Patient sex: M
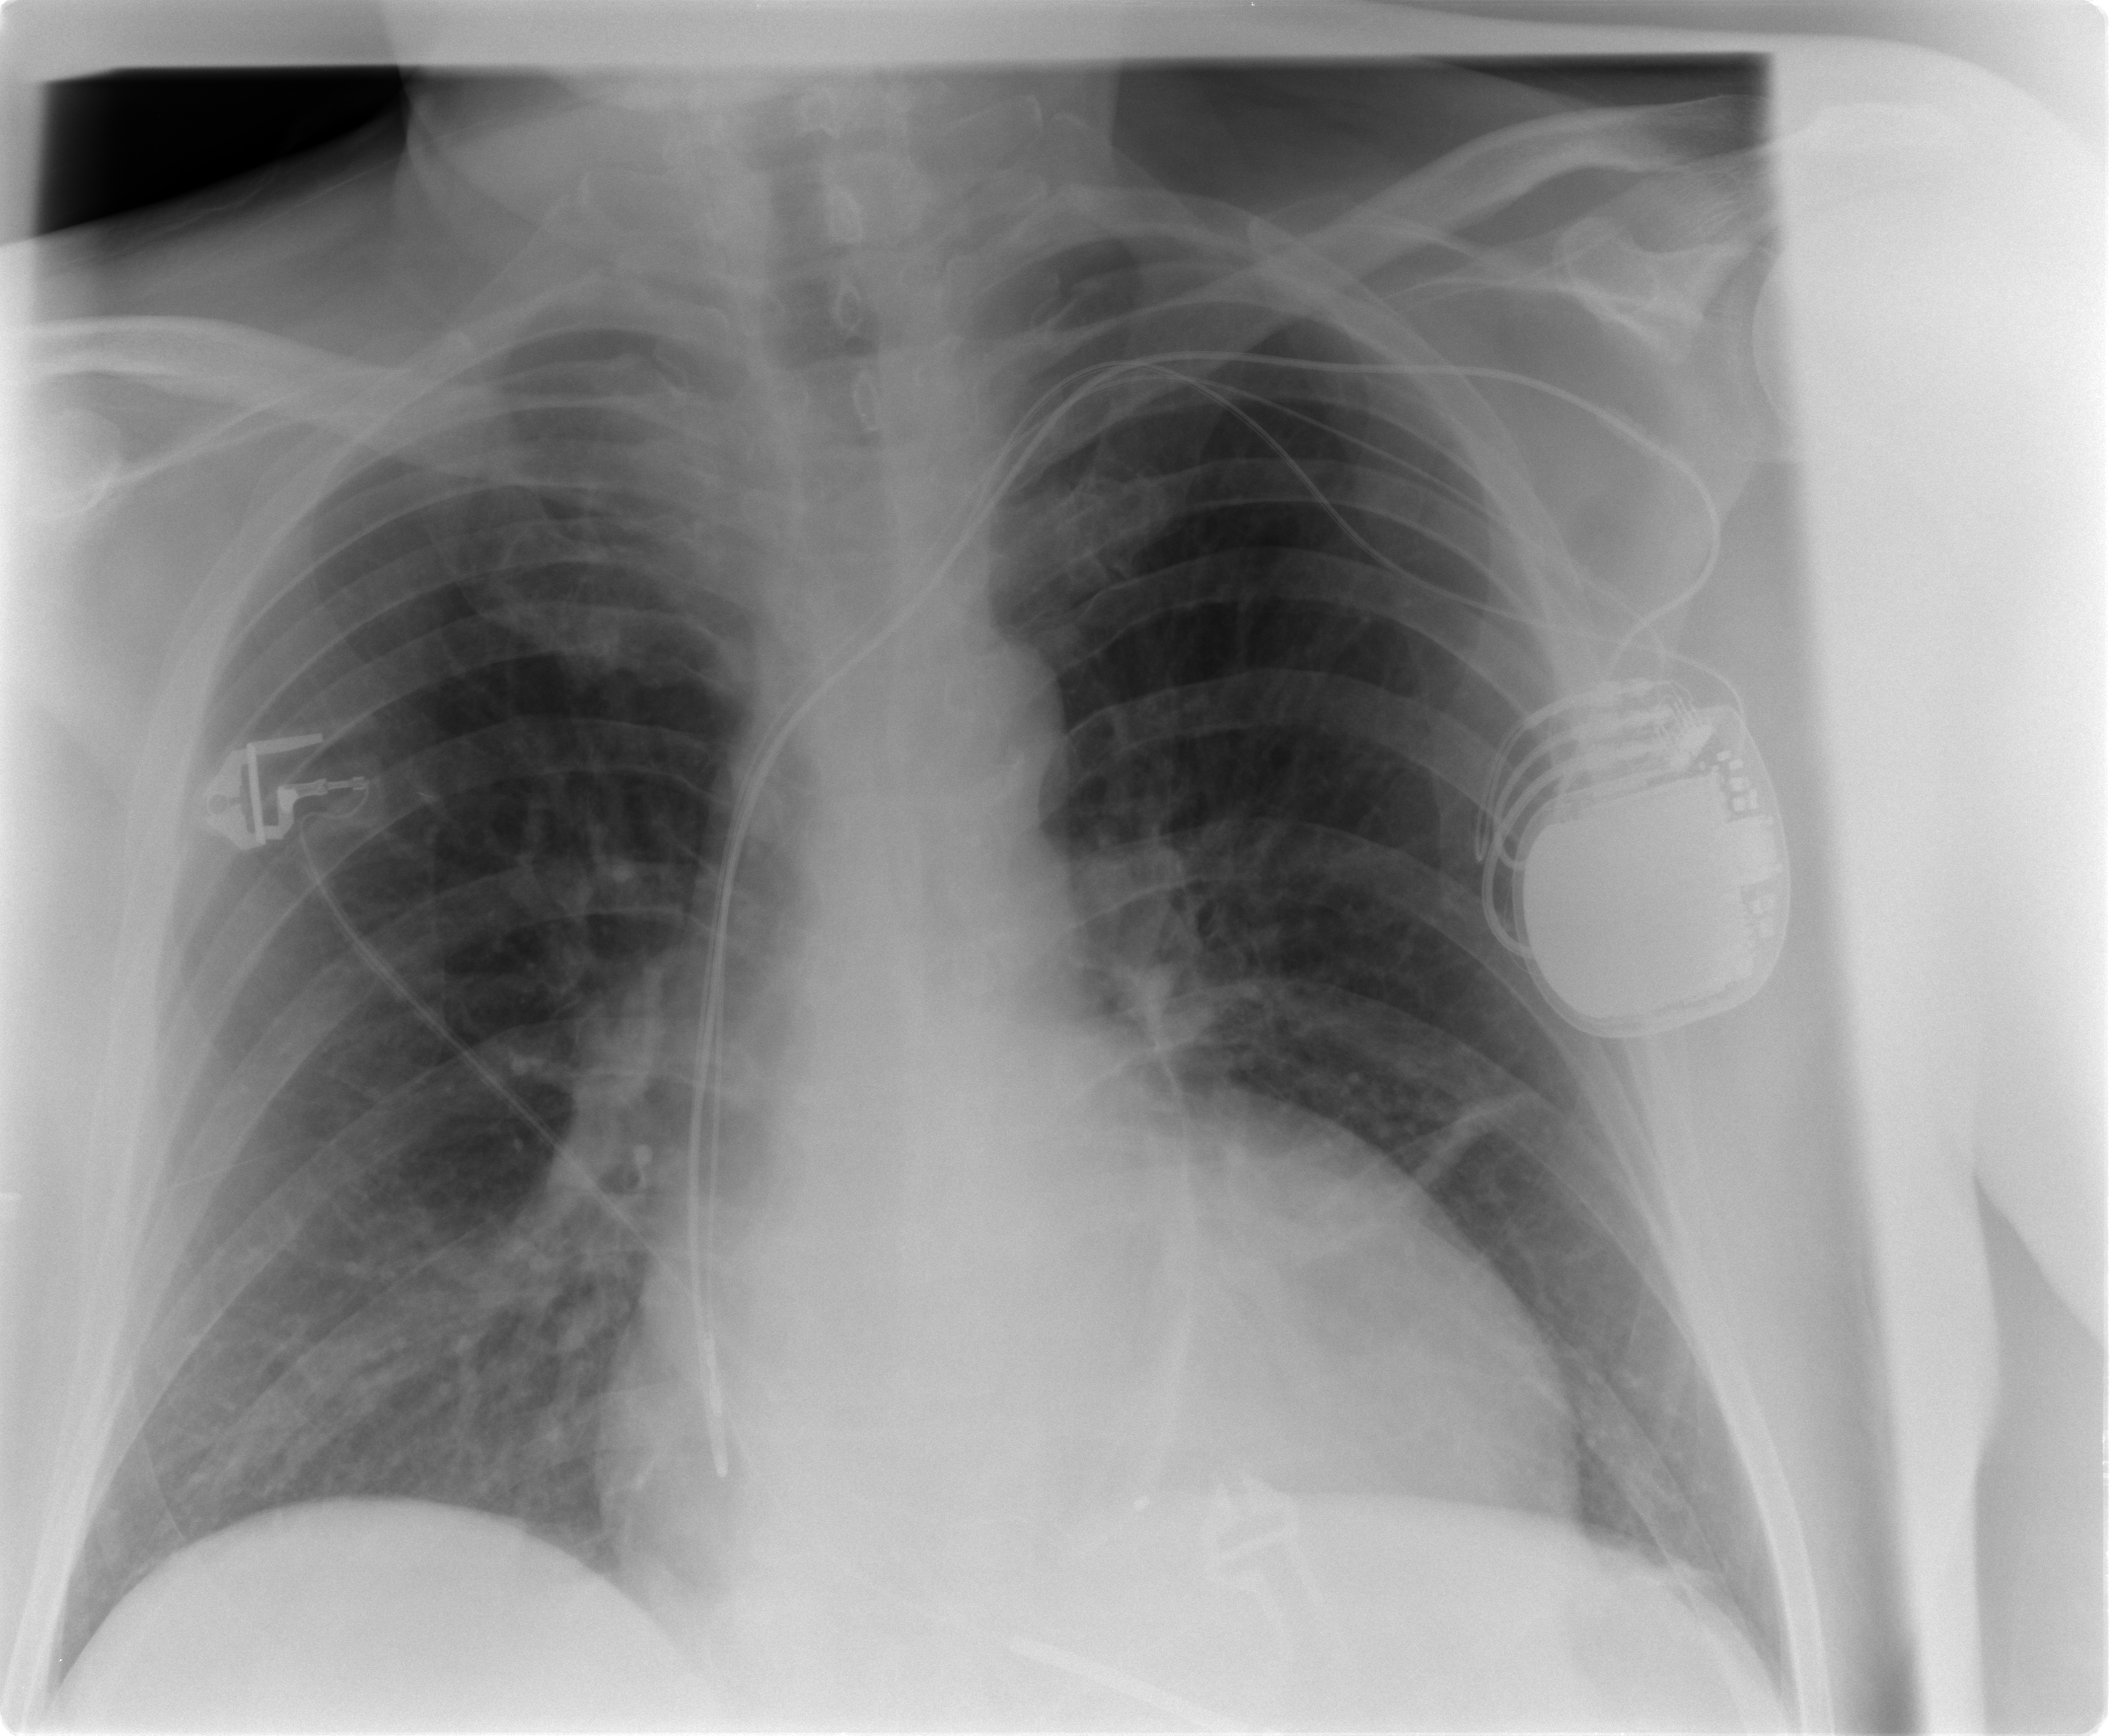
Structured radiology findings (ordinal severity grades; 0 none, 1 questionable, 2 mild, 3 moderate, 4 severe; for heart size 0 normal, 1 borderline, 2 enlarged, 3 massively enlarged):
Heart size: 2
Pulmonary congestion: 0
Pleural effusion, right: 0
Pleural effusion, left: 0
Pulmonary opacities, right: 0
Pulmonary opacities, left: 0
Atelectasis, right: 0
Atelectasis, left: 1